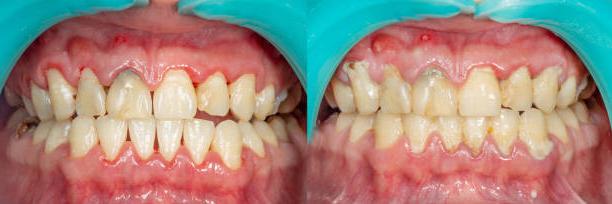
Condition: Calculus